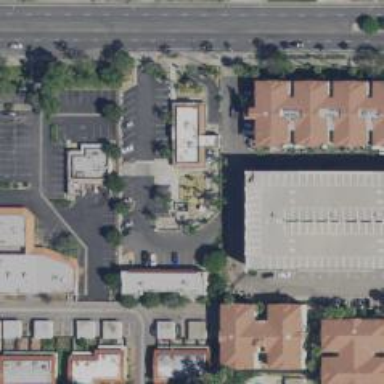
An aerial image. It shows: Parking space is available.